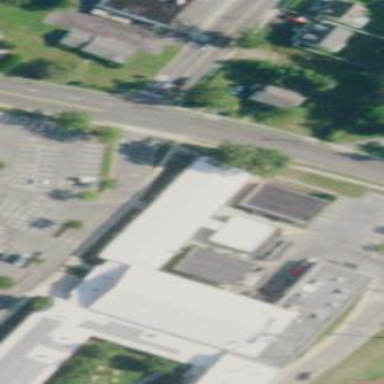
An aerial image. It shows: Part of building.